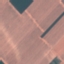
Land use / land cover: AnnualCrop